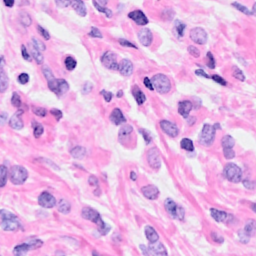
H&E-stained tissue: Breast